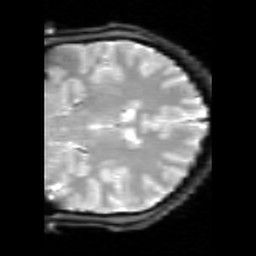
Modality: inplaneT2
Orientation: coronal
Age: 28
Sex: male